Field crop: maize
Growth stage: 2
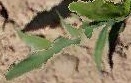
Species: maize